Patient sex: F
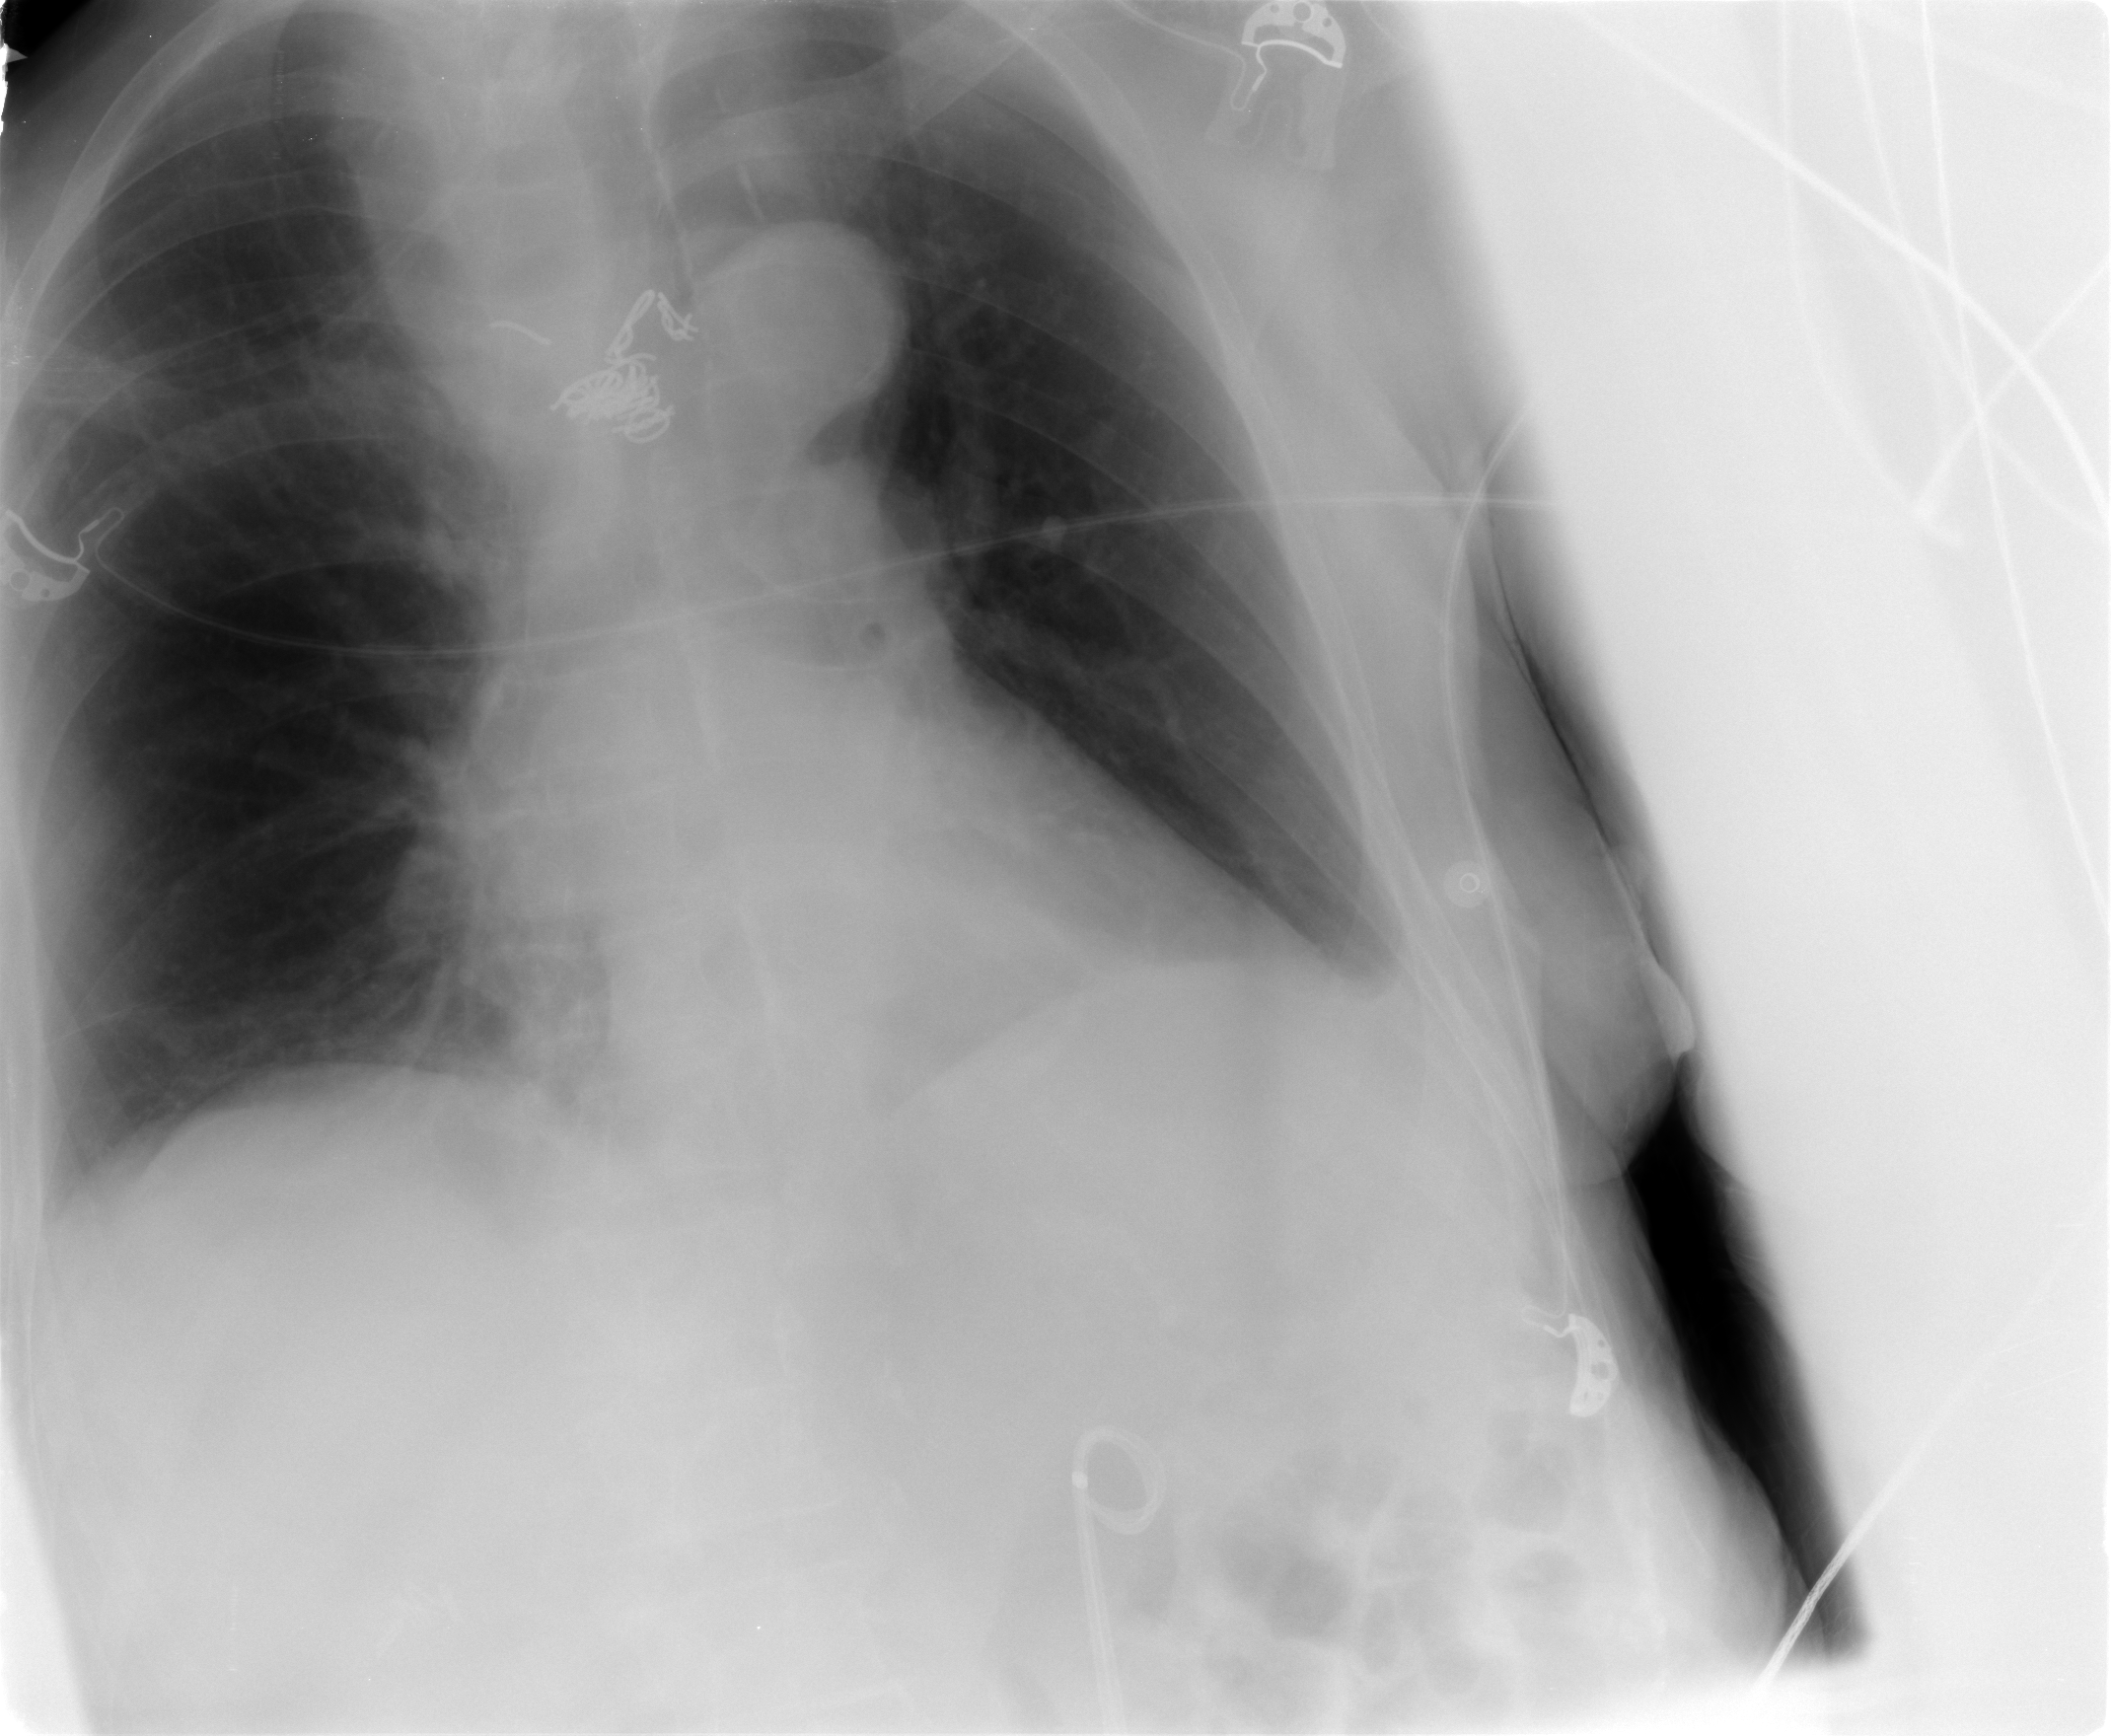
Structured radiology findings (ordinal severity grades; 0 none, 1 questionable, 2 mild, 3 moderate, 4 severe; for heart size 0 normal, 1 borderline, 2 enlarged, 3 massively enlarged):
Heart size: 0
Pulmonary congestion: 0
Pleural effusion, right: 0
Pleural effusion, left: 2
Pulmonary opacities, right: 0
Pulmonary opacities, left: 0
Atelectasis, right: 0
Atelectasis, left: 0